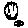
Label: smiley face